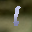
Label: 1